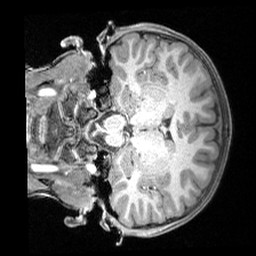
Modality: T1w
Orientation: coronal
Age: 9
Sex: female
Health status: ill
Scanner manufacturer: siemens
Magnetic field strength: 3 T
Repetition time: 1.6 s
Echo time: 0.00179 s